Question: I am currently working on a project using ThreeJs.
Right now I use a wavefront-obj to represent my 3D-Models, but I would like to use something like -IGES or -STEP. These formats are not supported by ThreeJS, but I have seen the <URL> and for me, due to the short loading time, it seems like this model is not based on polygons as you can see by the smooth surface. The model seems to be .js so it is ThreeJS-JSON format?
Is such an model created by loading an IGES/STEP to for example Clara.io and export it to threejs-JSON? I have not the chance to test it by my self, because I do not have a IGES/STEP model right now, but I would let someone create one.
With wavefront I am not able to create such smooth surfaces without getting a huge loading time and a slow render.

as you can see, the surface and lightning is not nearly as smooth as on the posted example.
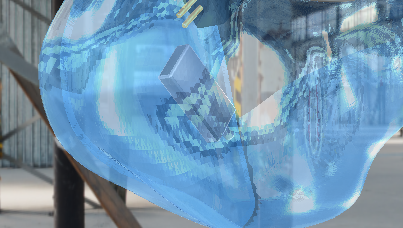
Answer: Surfaces in the demo you've linked are not smooth, they're still polygonal.
<URL>
I think smooth shading is what you're looking for. The thing is, usually a model is shaded based on its normals. Thus, what normals we set to vertices of the model is crucial to what we'll get on a screen. Based on your description, your models have separate normal for every triangle in it. Like on this picture, each vertex of each triangle has the same normal as triangle itself. Thus, when we interpolate this normals across a triangle, we get the same value for every point of the triangle. Shading calculations yield uniform illumination and the triangle appears flat on a rendered image.
<URL>
To achieve effect of smooth surface, we need other values for vertex normals, like ones on this image:
<URL>
If we save this sphere to any format with those normals and try to render it, interpolated normals'll change smoothly across the surface of triangles comprising the sphere. Thus shading calculations'll yield smoothly changing illumination, and the surface'll appear smooth.
So, to recap, models you try to render need to have "smoothed" vertex normals to appear smooth on a screen.
UPD. Judging by your screenshot, your model uses refractive material. The same idea applies to refraction calculations since they're based on normal values too.